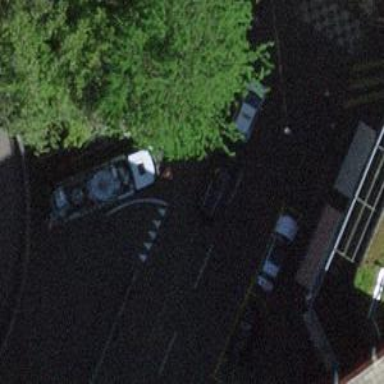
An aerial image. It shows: Unmarked road crossing.